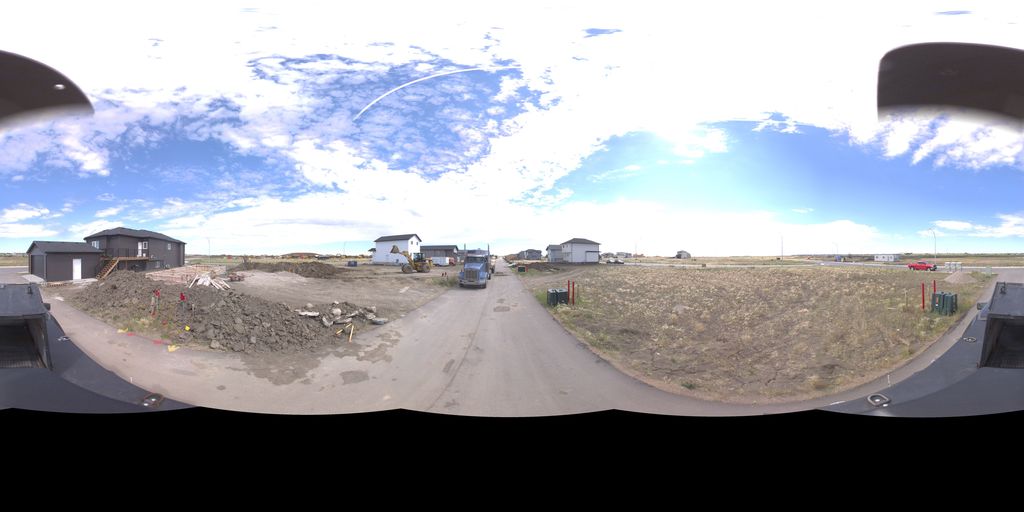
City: saskatoon